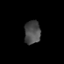
Tissue: prostate
Cell type: Epithelial cells
Senescence score: 0.3
Nuclear area (px): 372
Mean DAPI intensity: 73.93